Question: Disclaimer: I'm a Python coder learning to use CSS/html etc etc
Right guys/gals, I'm just working on a sticky bar for my website, and from the picture you will see that the social bar is mis-aligned. Please see attached image. (It's long)

I have used:
'''
* {border: dashed blue 1px;}
'''
within the CSS to see if my divs weren't aligned correctly, but they seem fine.
Here is the html in question (links removed):
'''
<div class="sticky-bar">
<div class="sticky-bar-inner">
<p>&#169;2015 The astrobox.io Project<p>
<ul id="footerlist">
<li class="social"><a href="#"><img src="some link" width="42" height="42"></img></a></li>
<li class="social"><a href="#"><img src="some link" width="42" height="42"></img></a></li>
<li class="social"><a href="#"><img src="some link" width="42" height="42"></img></a></li>
</ul>
</div>
</div>
'''
The CSS in question is:
'''
.sticky-bar {
background: #000000;
bottom: 0;
color: #ffffff;
font-weight: 600;
left:0;
margin: 0;
opacity: 0.95;
padding: 0em;
position:fixed;
width: 100%;
z-index:99999;
}
.sticky-bar-inner {
margin:0 auto;
text-align: center;
width:100%;
background-color: #ffffff;
padding: 3px;
font-family: 'Roboto', sans-serif;
font-size: 11px;
color: #000000;
}
.sticky-bar-inner p {
margin:0 auto;
padding: 3px;
text-align: center;
width:100%;
}
#footerlist li {
display: inline;
list-style-type: none;
/*padding-right: 5px;*/
}
'''
The images are also 512x512 pinned down to 42x42 with the src (could this be a reason) and they are homogenous and come as a set.
If anyone could suggest a fudge fix or better still why it is not aligning correctly I would be very grateful.
Thankyou
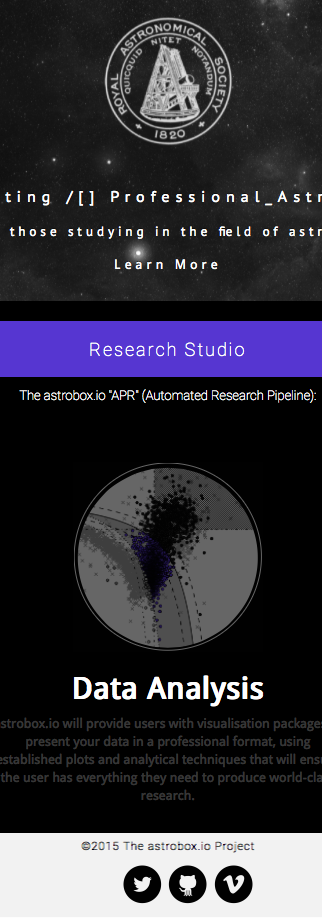
Answer: Your list has default padding you should remove since it's pushing the contents over to the right a bit:
'''
#footerlist {
padding-left:0;
}
'''